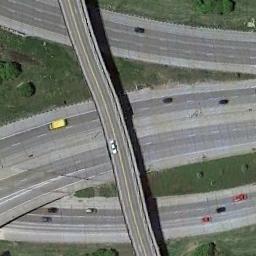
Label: overpass